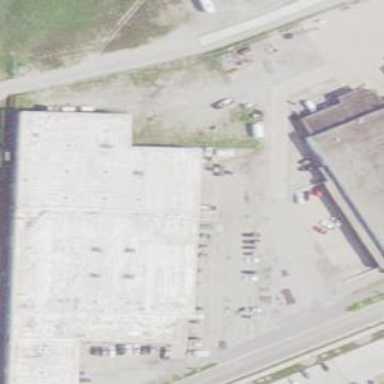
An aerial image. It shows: Industrial building painted in teal color.